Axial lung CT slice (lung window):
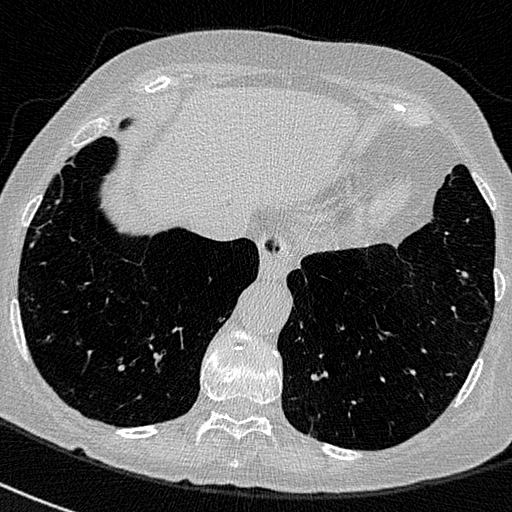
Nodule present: no